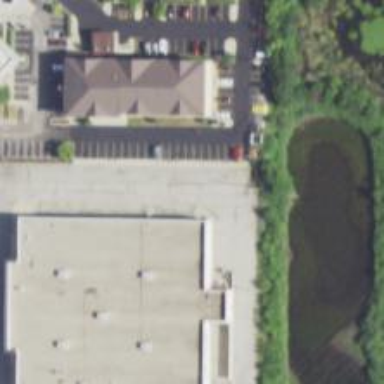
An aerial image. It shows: Retail building.